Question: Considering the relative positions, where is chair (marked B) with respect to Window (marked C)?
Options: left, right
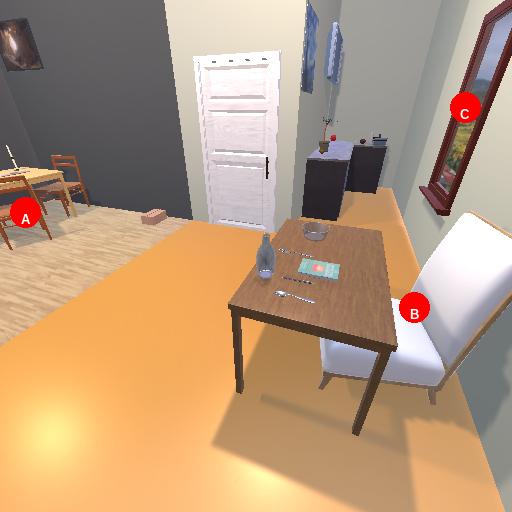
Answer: left